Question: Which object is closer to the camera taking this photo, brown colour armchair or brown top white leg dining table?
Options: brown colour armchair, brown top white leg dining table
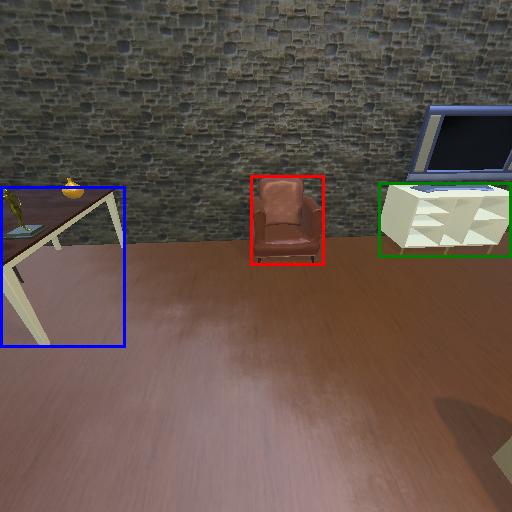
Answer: brown colour armchair